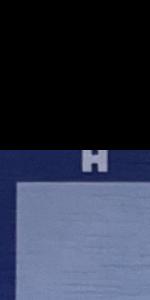
Label: Empty